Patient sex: M
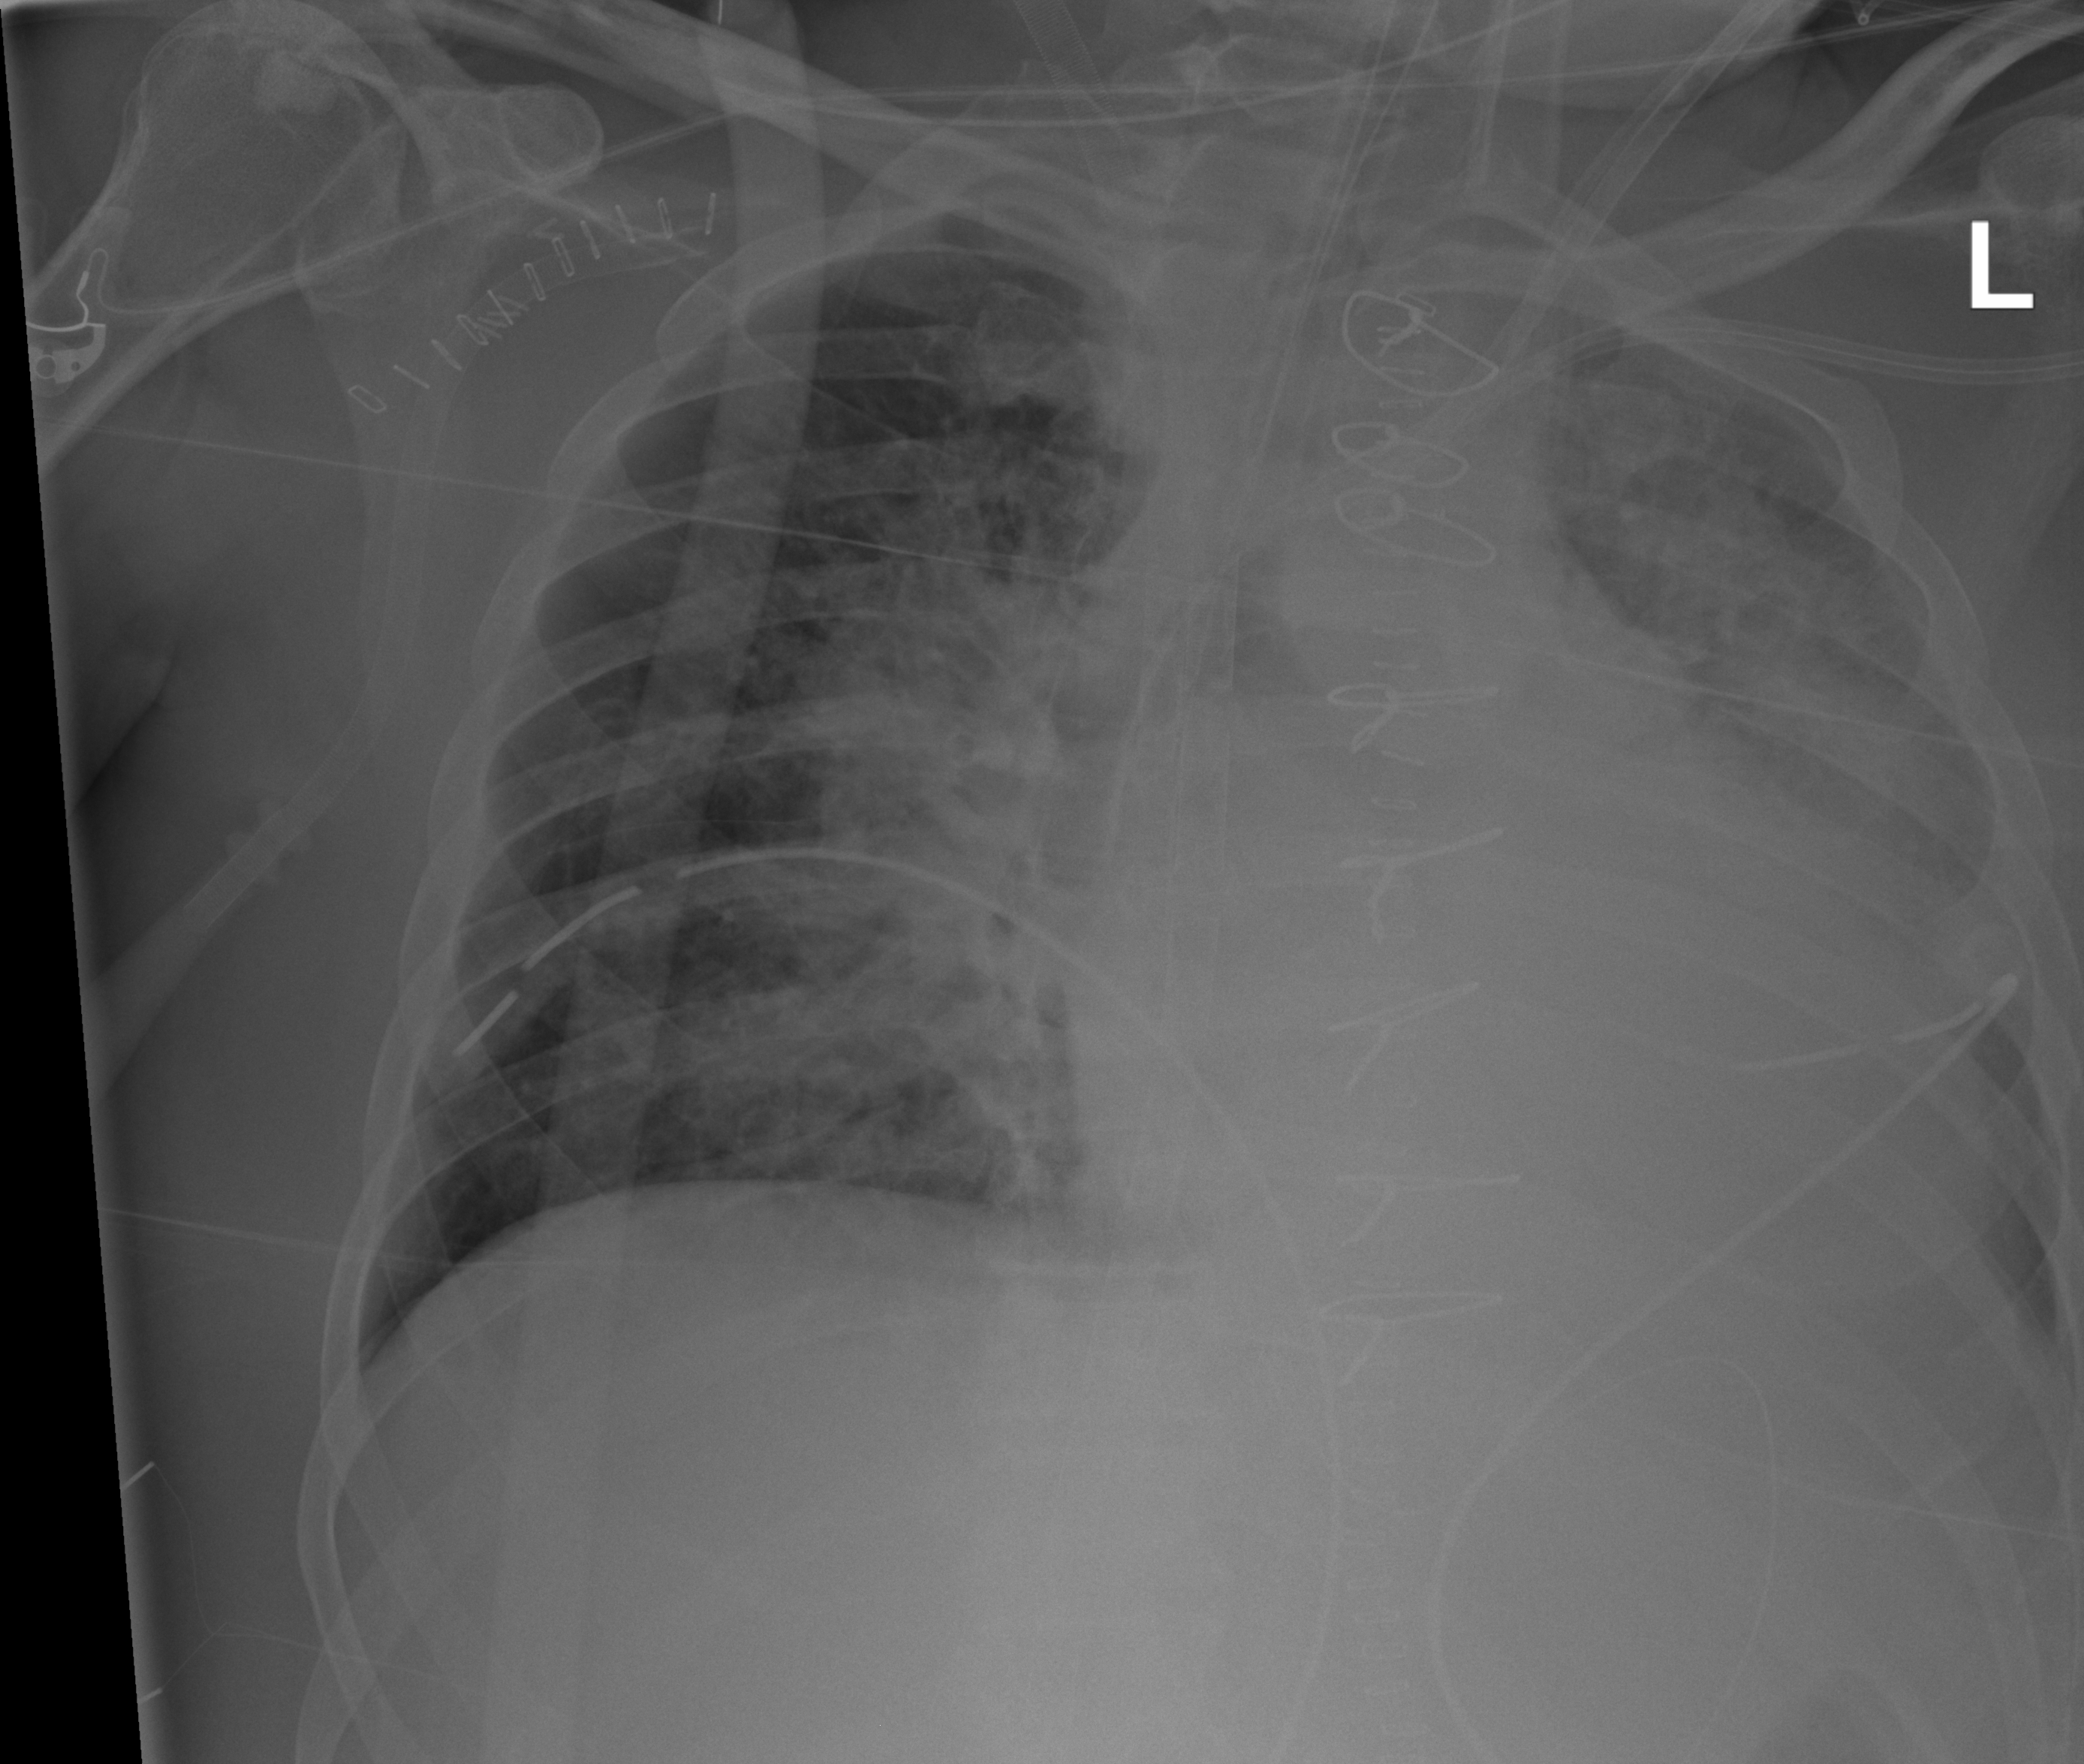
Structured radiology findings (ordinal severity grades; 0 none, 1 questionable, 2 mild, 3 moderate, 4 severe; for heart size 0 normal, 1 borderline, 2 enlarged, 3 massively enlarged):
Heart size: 2
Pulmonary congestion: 1
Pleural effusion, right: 0
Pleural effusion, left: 1
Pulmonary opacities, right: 1
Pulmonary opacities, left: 2
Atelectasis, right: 0
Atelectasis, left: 2